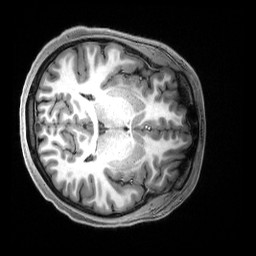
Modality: T1w
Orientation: axial
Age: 18
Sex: female
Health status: healthy
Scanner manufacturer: siemens
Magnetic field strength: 3 T
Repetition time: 2.5 s
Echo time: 0.00222 s